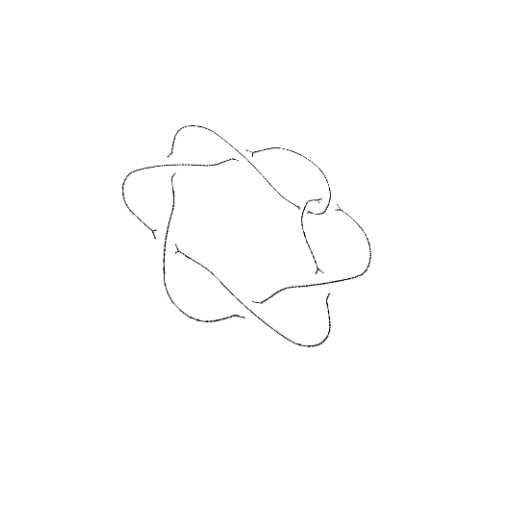
Crossing number: 7